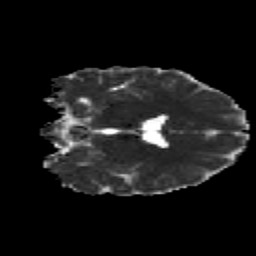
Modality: MD
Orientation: coronal
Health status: healthy
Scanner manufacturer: siemens
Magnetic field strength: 3 T
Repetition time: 12 s
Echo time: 0.092 s